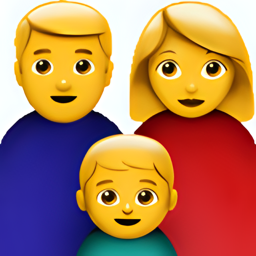
Name: family man woman boy
Emoji: 👨‍👩‍👦
Group: People & Body
Sub-group: family